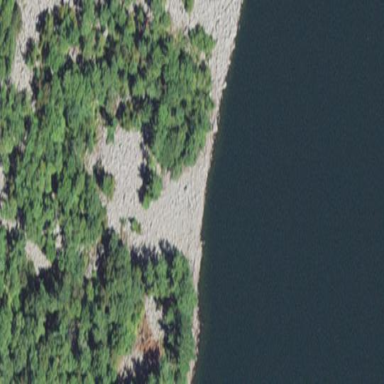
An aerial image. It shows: Natural scree.